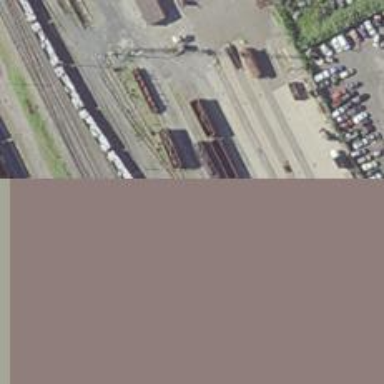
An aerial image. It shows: Railway yard used for servicing trains.